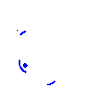
Particle: electron